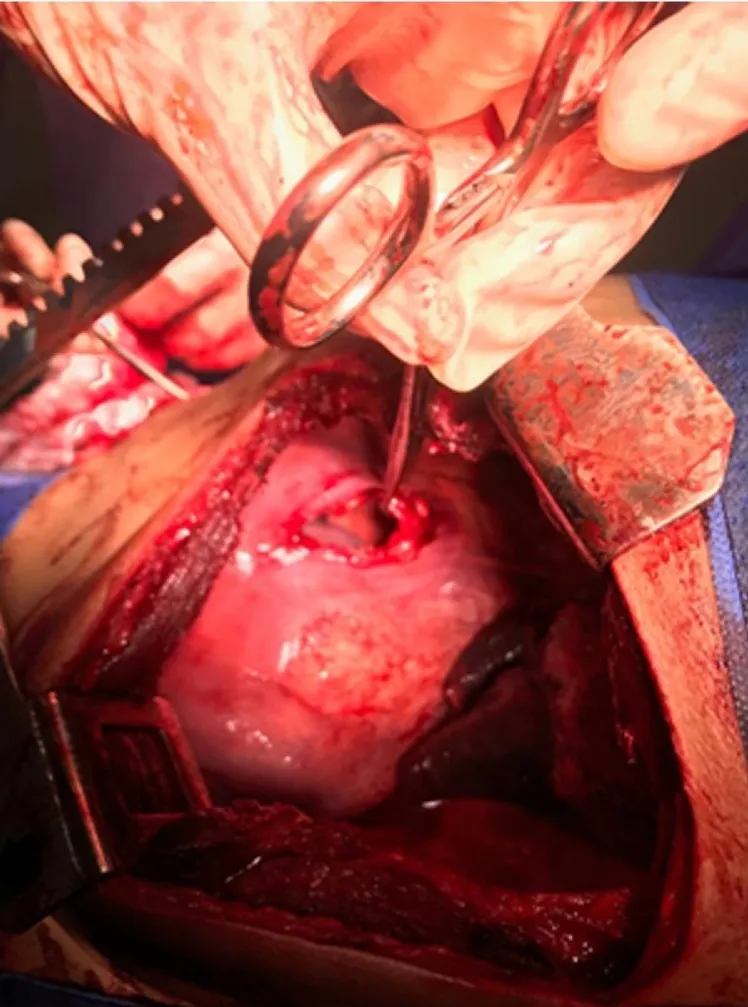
Hernia orifice in diaphragm.
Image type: medical_photograph (other_medical_photograph)